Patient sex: F
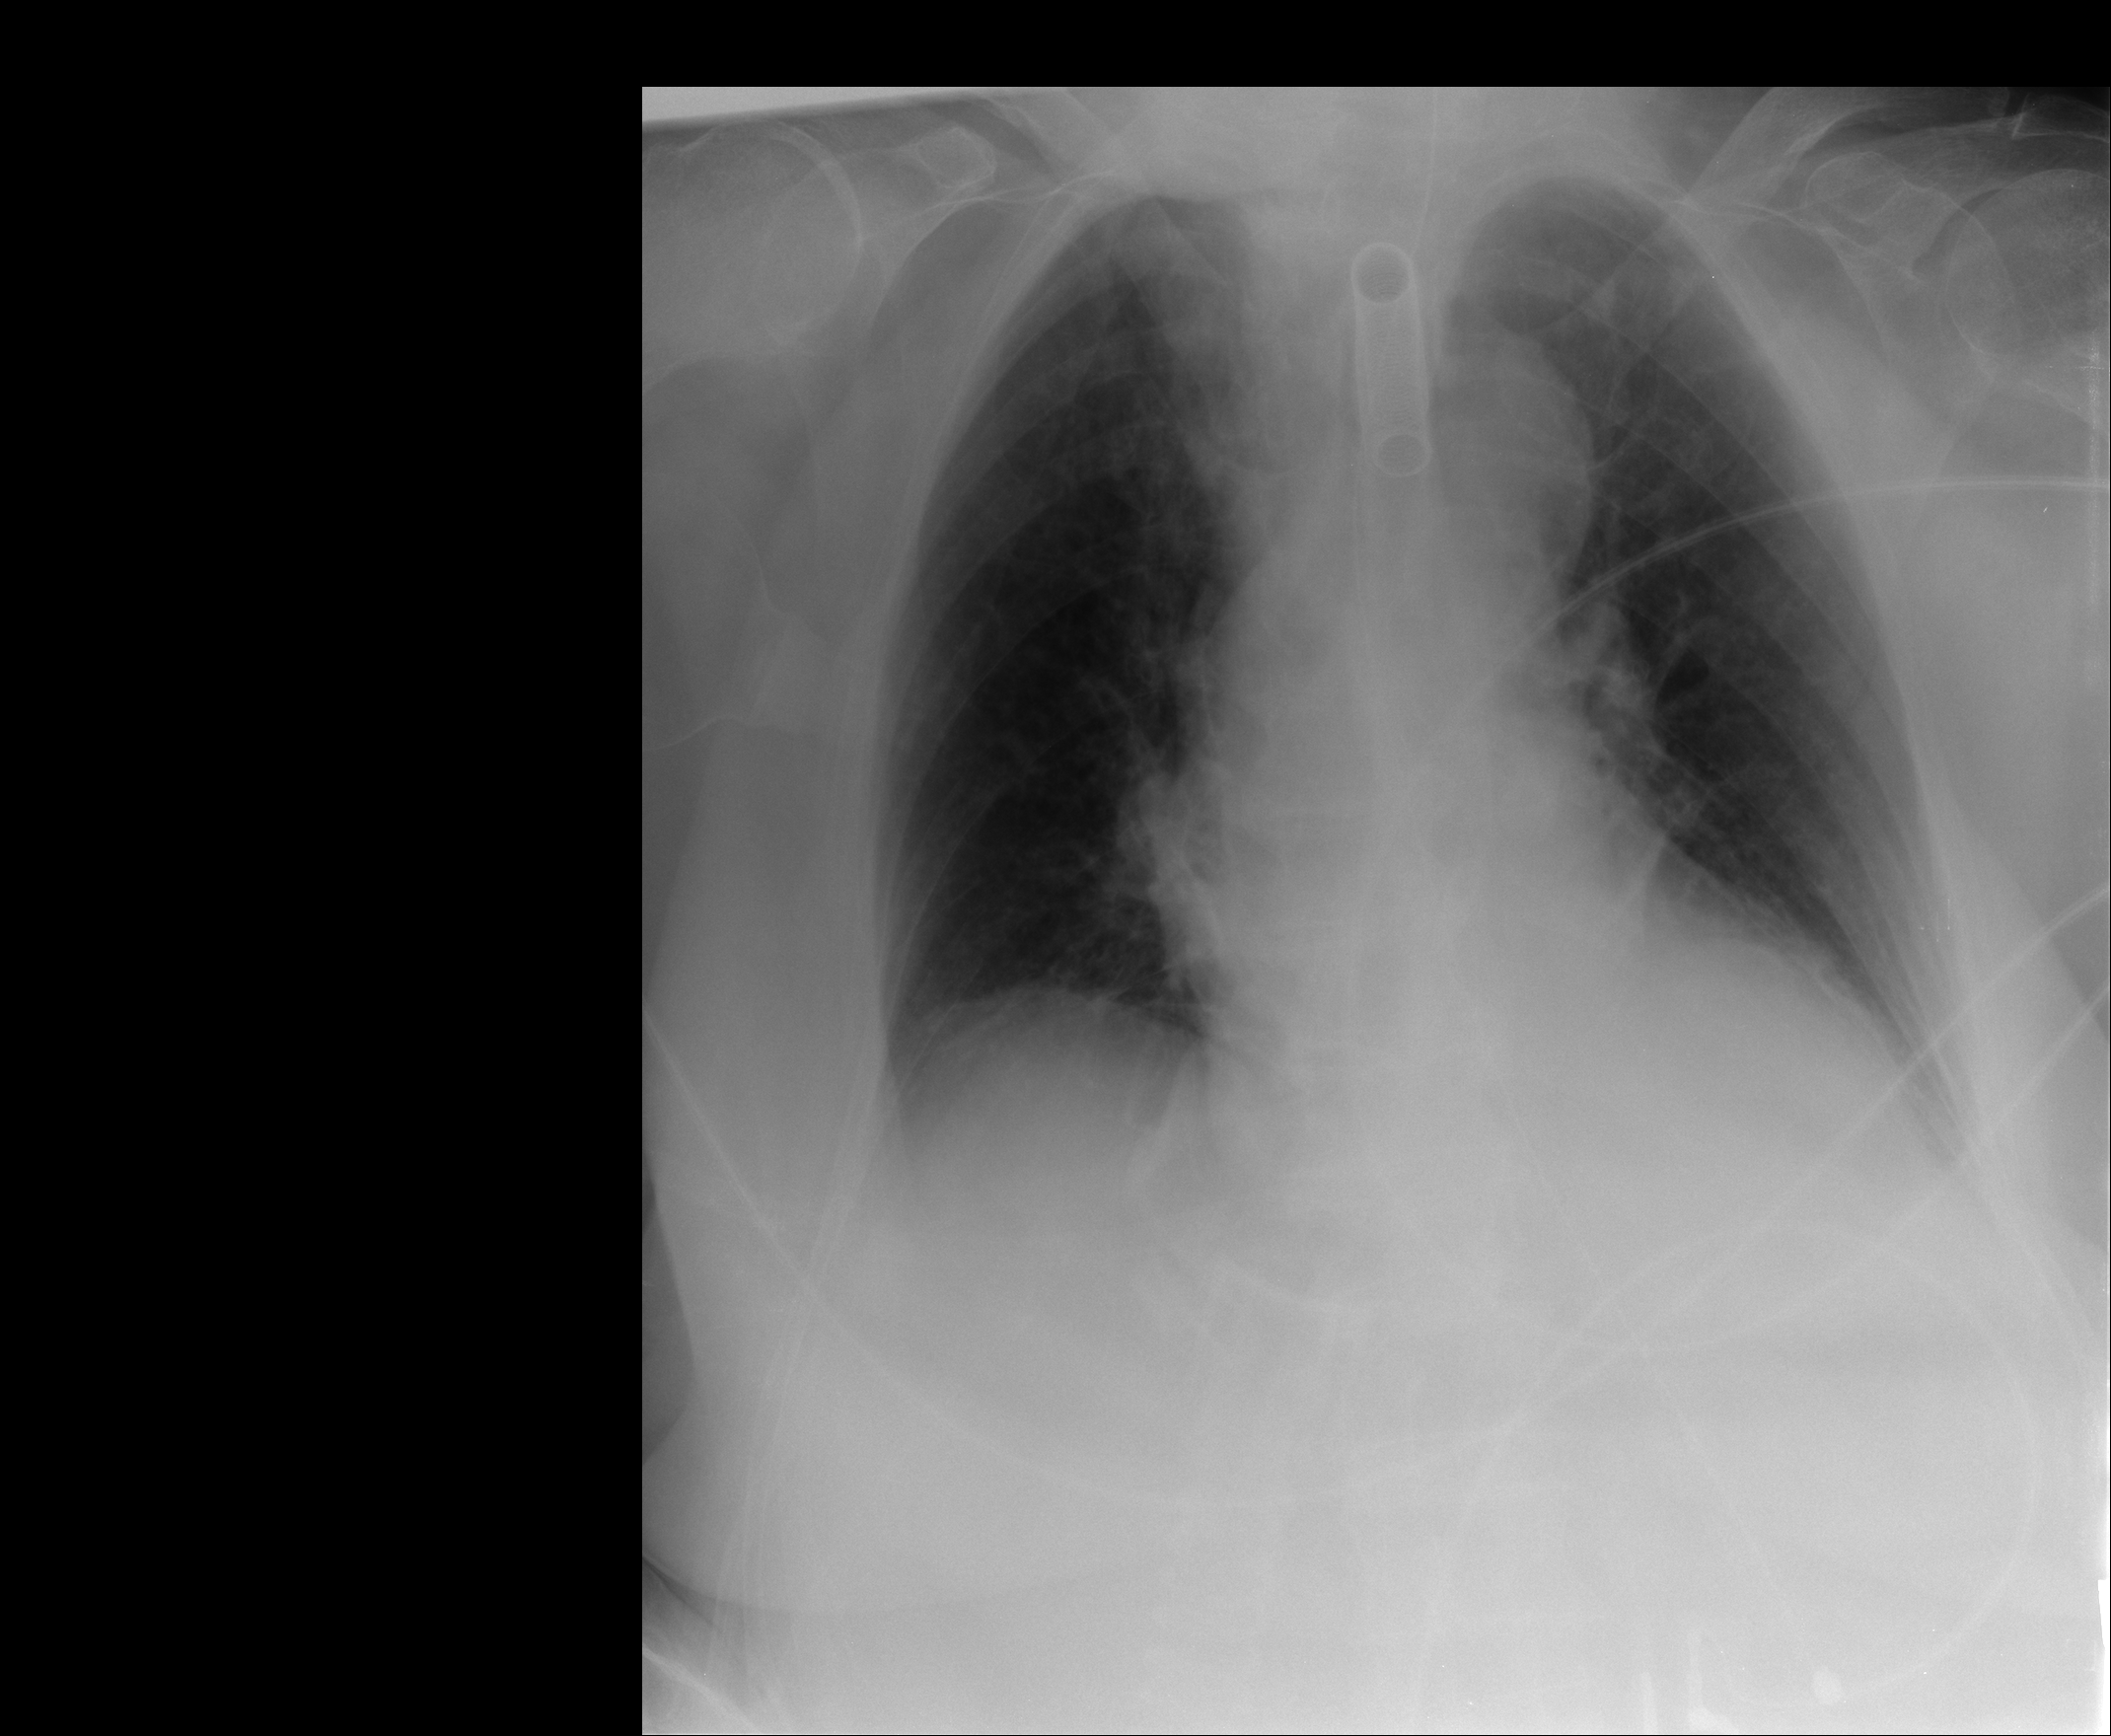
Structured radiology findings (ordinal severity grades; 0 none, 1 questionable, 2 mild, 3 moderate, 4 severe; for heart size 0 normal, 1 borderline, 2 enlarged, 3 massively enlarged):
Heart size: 0
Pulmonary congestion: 0
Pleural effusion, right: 0
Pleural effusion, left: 2
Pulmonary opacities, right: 0
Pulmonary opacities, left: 0
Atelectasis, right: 2
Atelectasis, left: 2